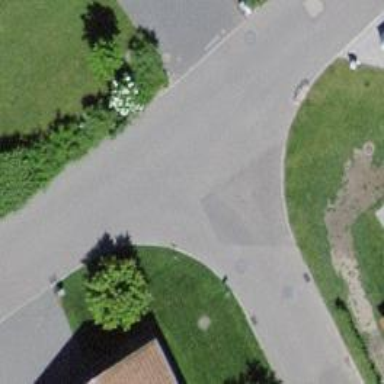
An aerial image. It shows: Asphalt road in residential area.